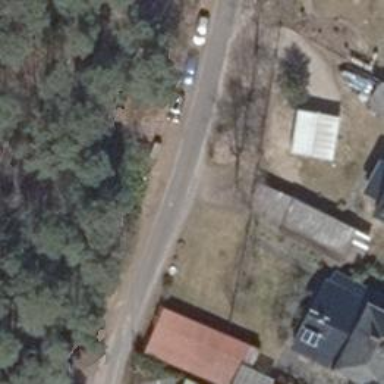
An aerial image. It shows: Residential road with asphalt surface.